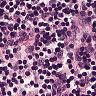
Metastatic tissue present: no